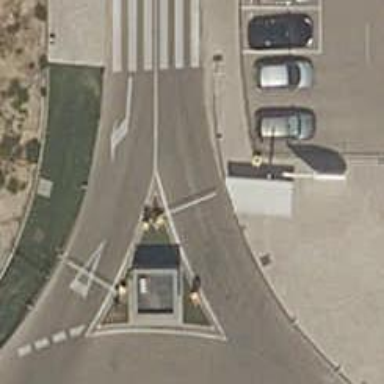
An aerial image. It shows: Lift gate barrier.